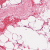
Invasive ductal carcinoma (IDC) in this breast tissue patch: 0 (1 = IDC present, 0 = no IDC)